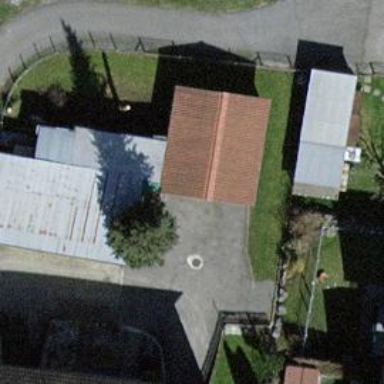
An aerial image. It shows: Shed.